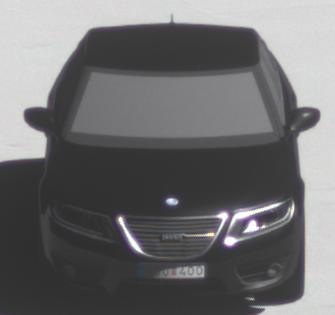
Make: Saab
Model: 5-Sep
Detailed model: 9-5 1.6T
Model produced from: 2010/06
Model produced until: 2011/12
Doors: 4
Color: black
Road condition: dry road
Daytime: midday
Contrast: high contrast